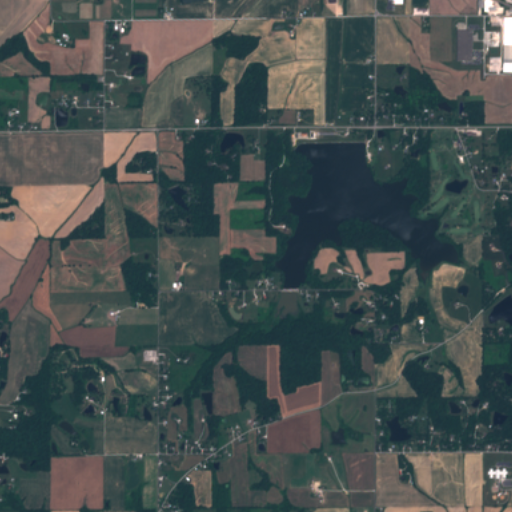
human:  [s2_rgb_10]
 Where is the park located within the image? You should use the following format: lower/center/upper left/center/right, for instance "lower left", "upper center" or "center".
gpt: The park is located in the upper right of the image.
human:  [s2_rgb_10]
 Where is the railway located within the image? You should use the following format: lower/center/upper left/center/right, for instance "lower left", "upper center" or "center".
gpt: The railway is located in the upper right of the image.
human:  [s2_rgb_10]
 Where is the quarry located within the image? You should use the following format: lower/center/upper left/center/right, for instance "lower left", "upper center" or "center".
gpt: There is no quarry in the image.